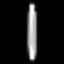
Label: pencil